Question: When I open attached image inside my iMessage and tap on "Share" button, I can see icons of 3rd party apps like "Path" or "Evernote". The question is: How can I add my own app to this list?

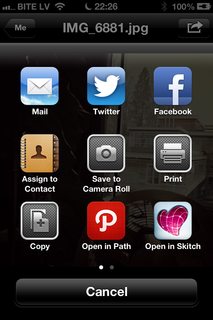
Answer: Instead of a URL scheme you need to add a document type to your app. Try adding the following fragment to your 'Info.plist':
'''
<key>CFBundleDocumentTypes</key>
<array>
<dict>
<key>CFBundleTypeName</key>
<string>public.jpeg</string>
<key>CFBundleTypeRole</key>
<string>Editor</string>
<key>LSHandlerRank</key>
<string>Owner</string>
<key>LSItemContentTypes</key>
<array>
<string>public.jpeg</string>
</array>
</dict>
</array>
'''
With this fragment (specifically with the 'LSItemContentTypes' key) you declare that your app is an editor for documents that have the Uniform Type Identifier (UTI) 'public.jpeg'. Because this UTI is declared by the system, I believe it is not necessary that you include the UTI declaration in your app's 'Info.plist'.
You can find all system-declared UTI's in the Apple document titled <URL>.
Last but not least, don't forget to consult the <URL> to find out what you should specify for the Core Foundation keys 'CFBundleTypeRole' and 'LSHandlerRank'.
BTW: <URL> also has details about working with UTIs, especially if you ever need to declare your own app-specific UTI.